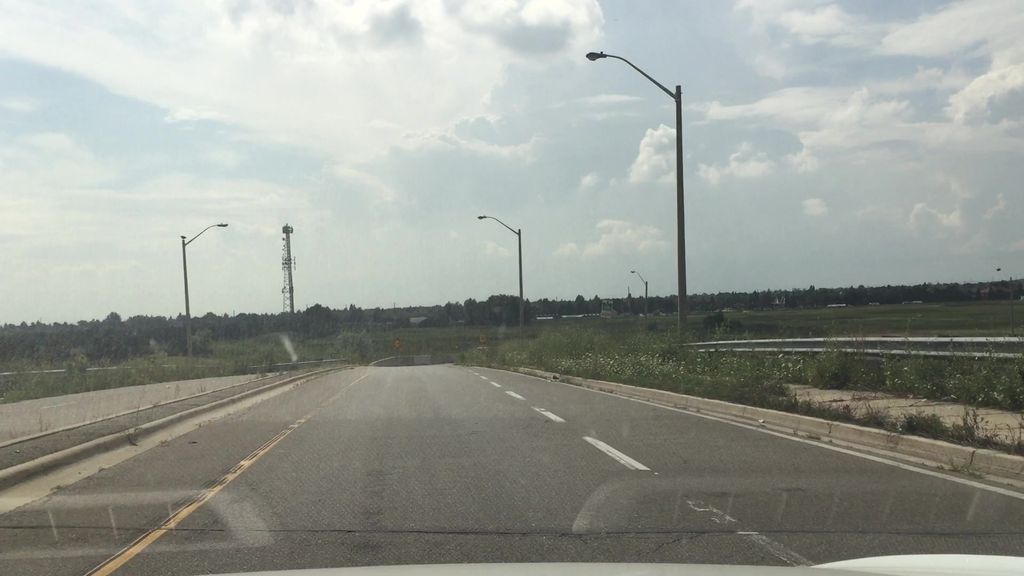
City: toronto